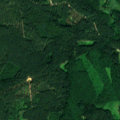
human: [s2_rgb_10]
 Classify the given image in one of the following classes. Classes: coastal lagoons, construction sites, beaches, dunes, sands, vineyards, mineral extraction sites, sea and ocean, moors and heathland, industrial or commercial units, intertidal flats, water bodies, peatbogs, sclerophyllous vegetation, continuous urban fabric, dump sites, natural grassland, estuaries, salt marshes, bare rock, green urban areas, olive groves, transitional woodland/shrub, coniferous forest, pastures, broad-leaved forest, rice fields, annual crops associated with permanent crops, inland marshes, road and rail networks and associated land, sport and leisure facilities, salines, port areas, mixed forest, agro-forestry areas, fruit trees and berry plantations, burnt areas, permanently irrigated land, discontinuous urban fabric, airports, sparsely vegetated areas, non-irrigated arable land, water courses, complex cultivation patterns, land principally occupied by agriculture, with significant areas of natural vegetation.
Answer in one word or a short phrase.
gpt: complex cultivation patterns, broad-leaved forest, coniferous forest, mixed forest